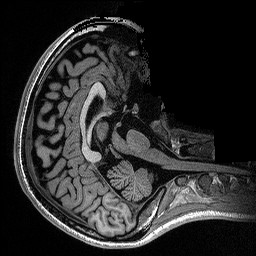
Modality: T1w
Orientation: axial
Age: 21
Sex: female